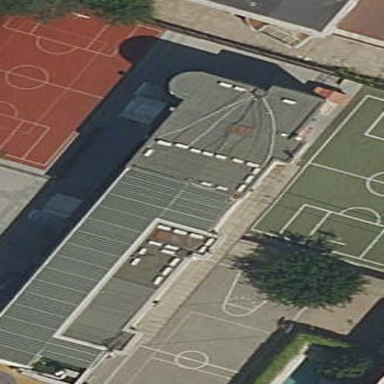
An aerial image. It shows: School.